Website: apple
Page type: receipt
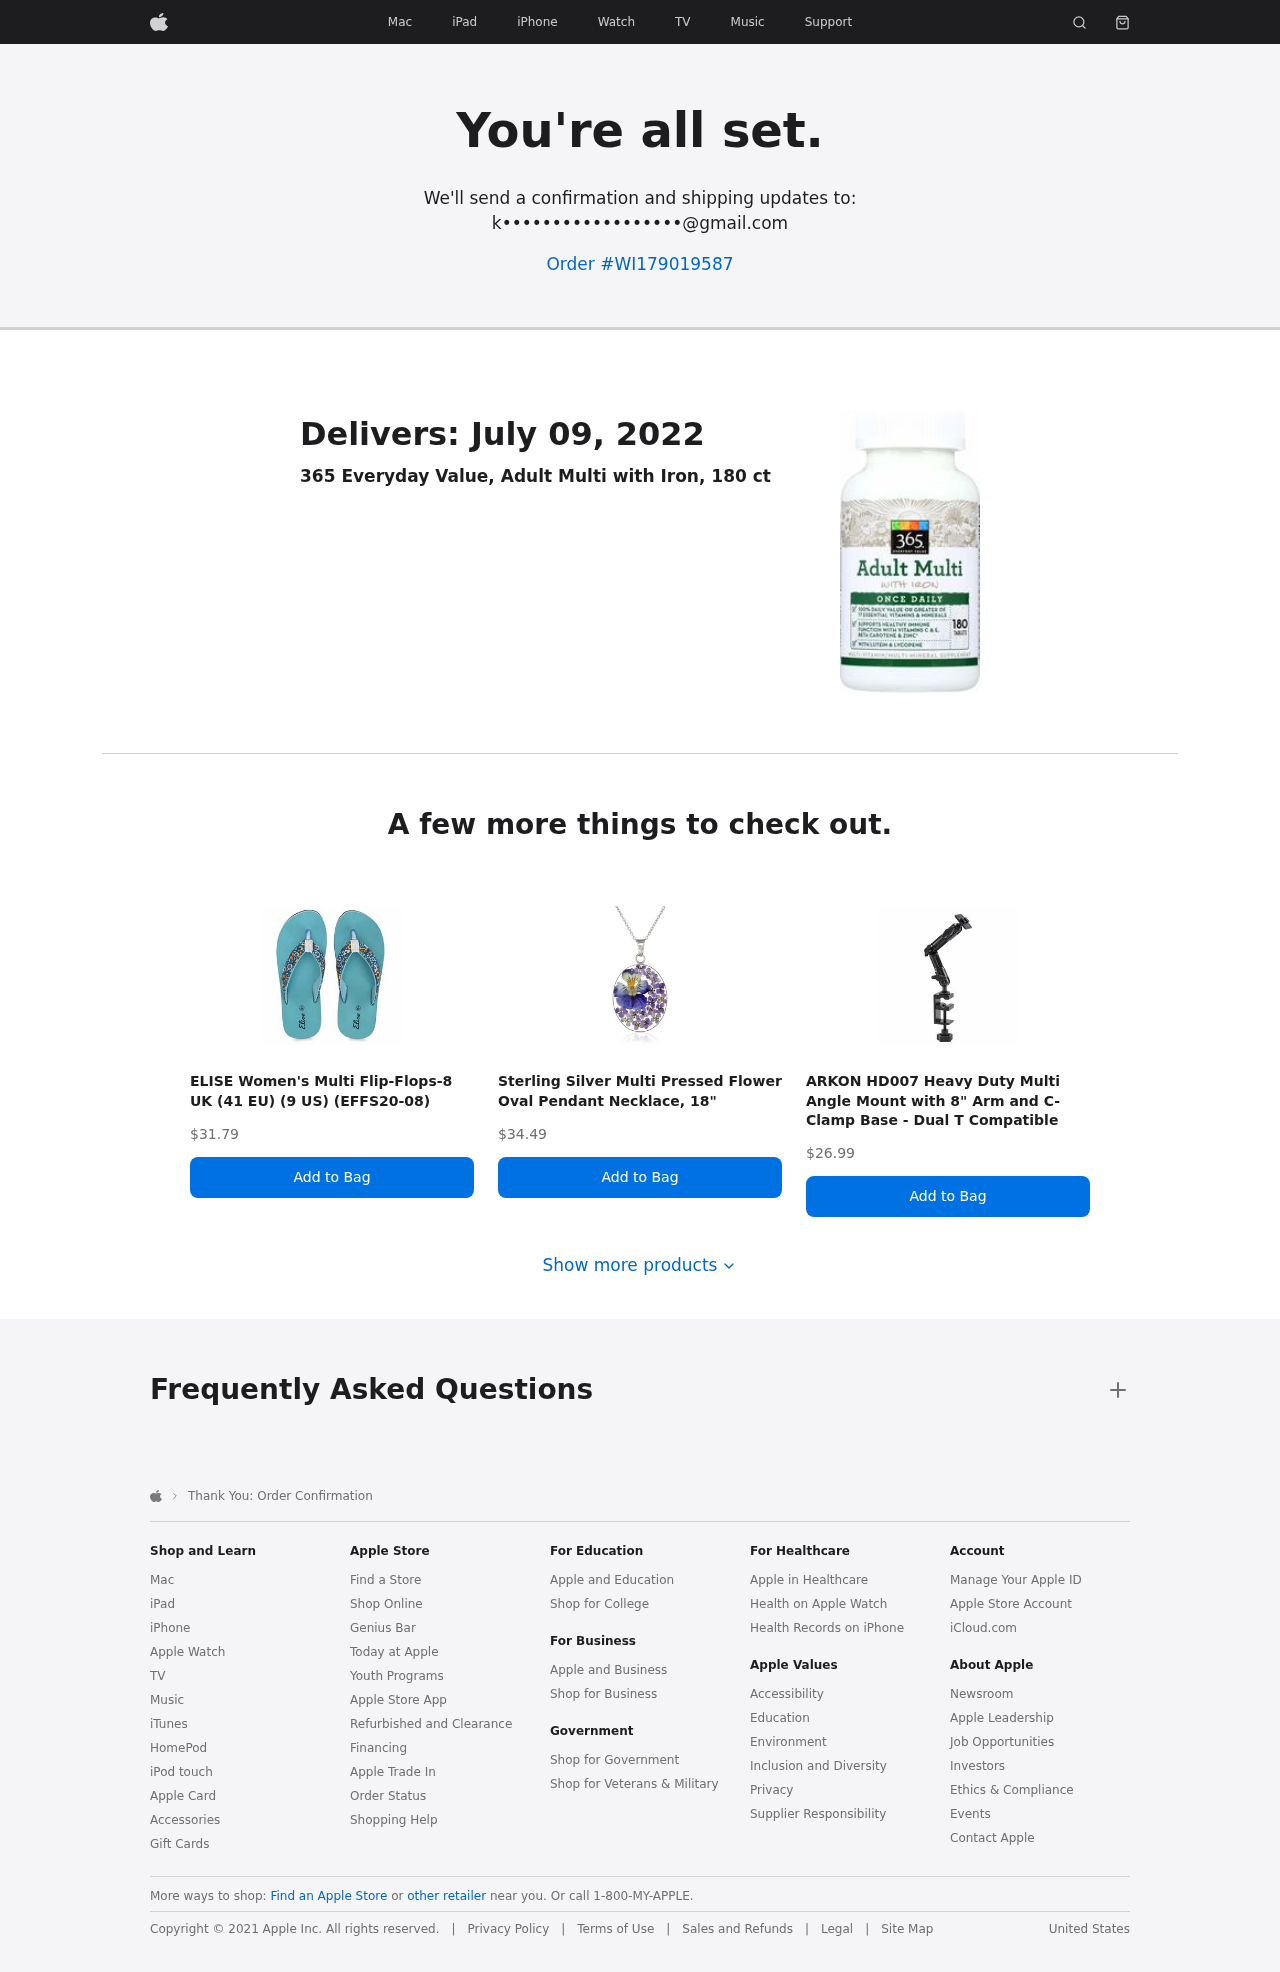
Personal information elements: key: PII_EMAIL
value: k••••••••••••••••••@gmail.com
Product elements: key: PRODUCT1_NAME
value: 365 Everyday Value, Adult Multi with Iron, 180 ct
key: PRODUCT2_NAME
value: ELISE Women's Multi Flip-Flops-8 UK (41 EU) (9 US) (EFFS20-08)
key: PRODUCT2_PRICE
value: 31.79
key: PRODUCT3_NAME
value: Sterling Silver Multi Pressed Flower Oval Pendant Necklace, 18"
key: PRODUCT3_PRICE
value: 34.49
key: PRODUCT4_NAME
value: ARKON HD007 Heavy Duty Multi Angle Mount with 8" Arm and C-Clamp Base - Dual T Compatible
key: PRODUCT4_PRICE
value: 26.99
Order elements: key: ORDER_ID
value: WI179019587
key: ORDER_DELIVERY_DATE
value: July 09, 2022